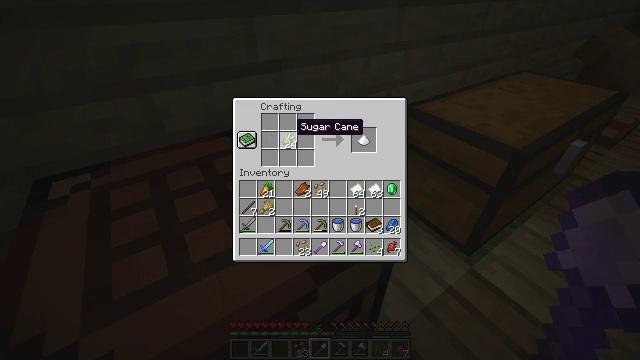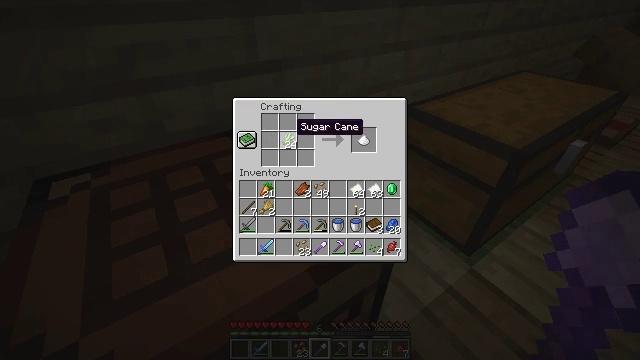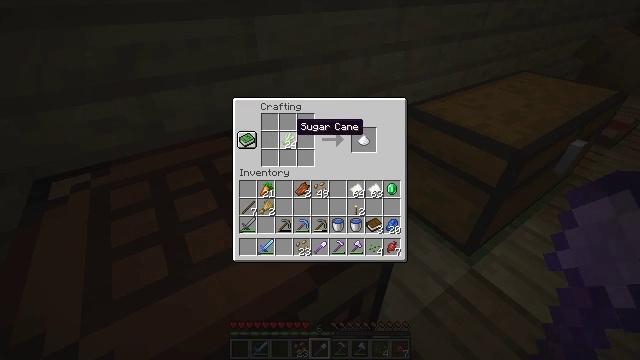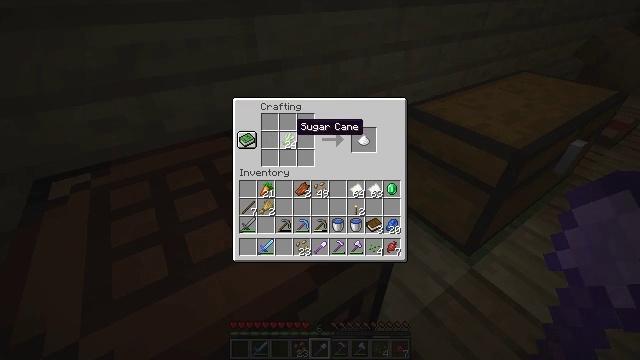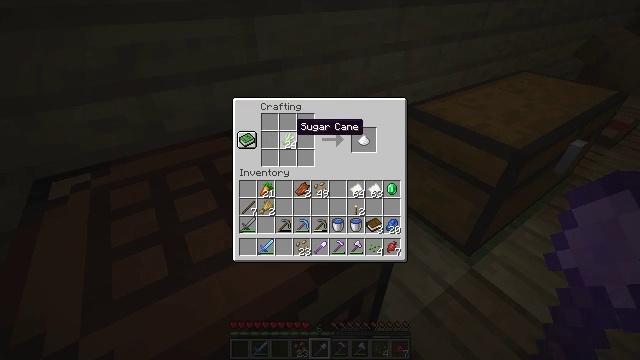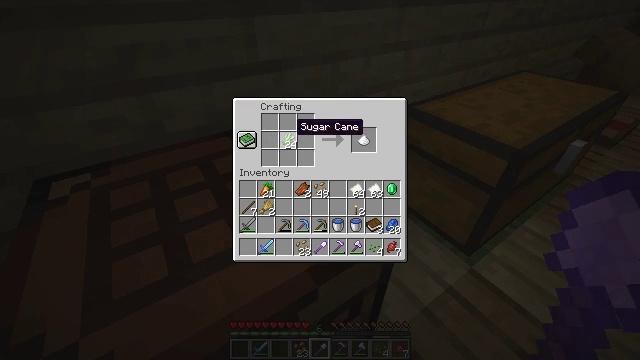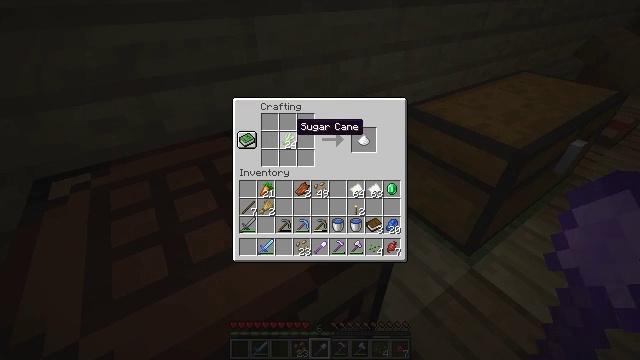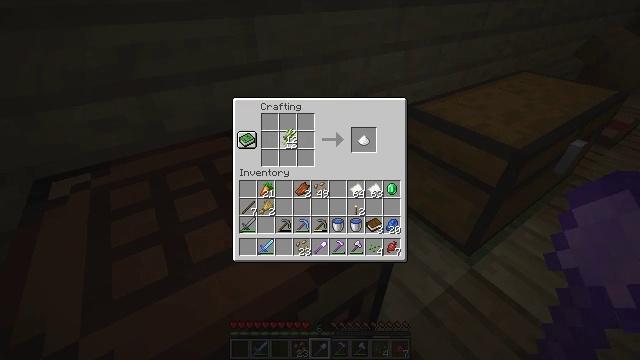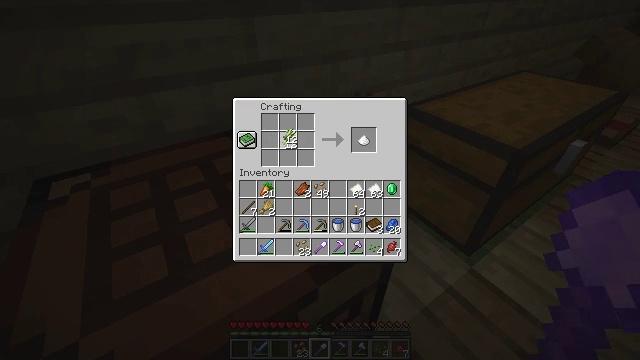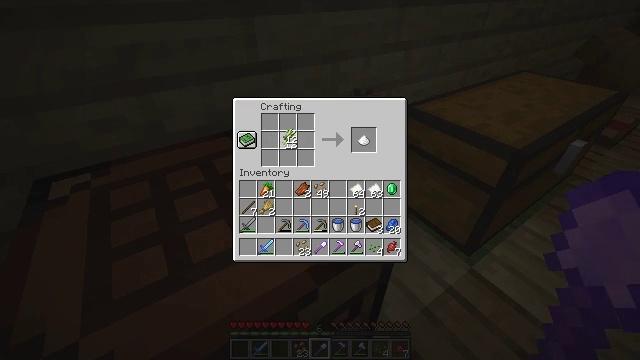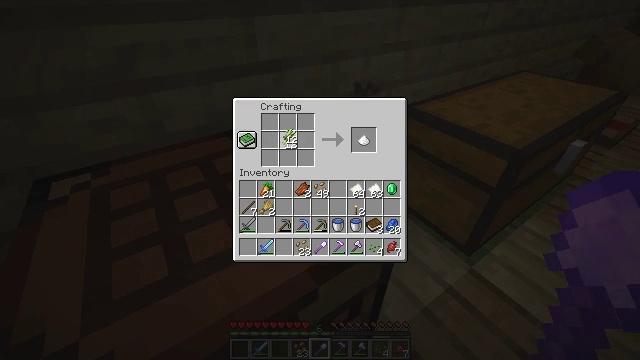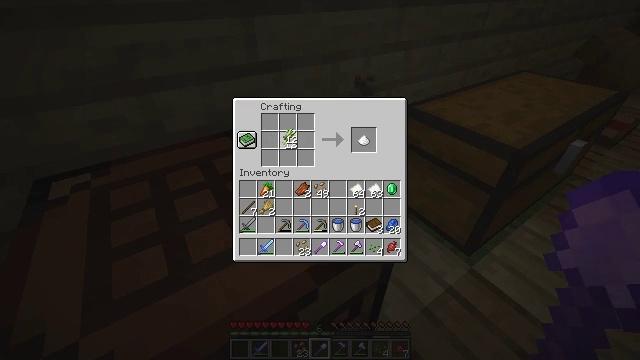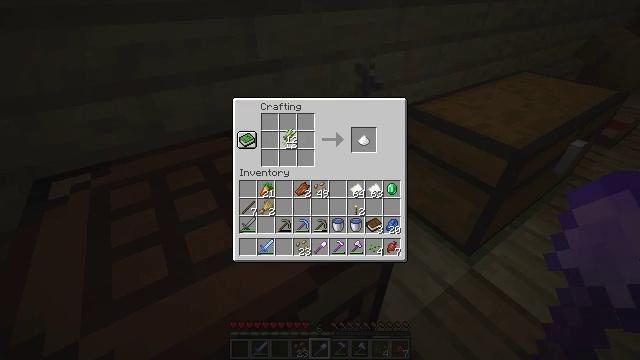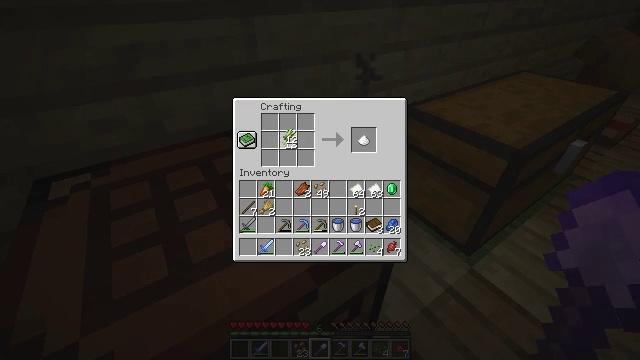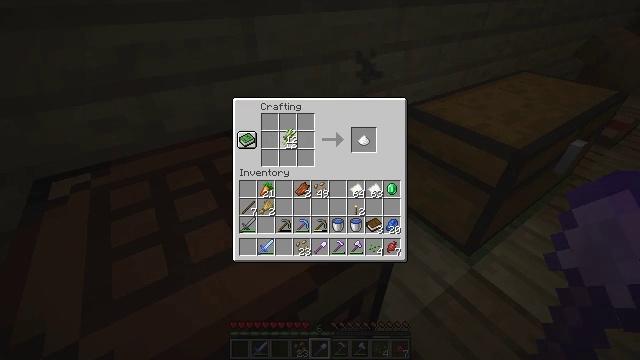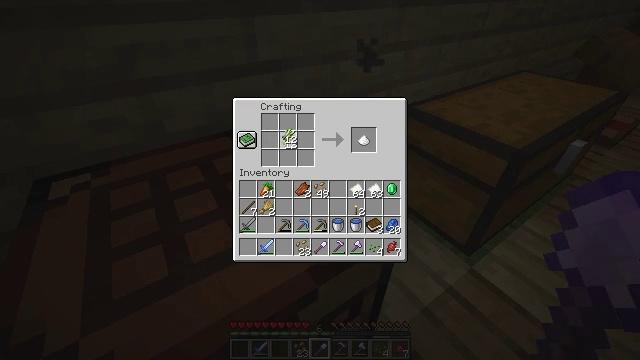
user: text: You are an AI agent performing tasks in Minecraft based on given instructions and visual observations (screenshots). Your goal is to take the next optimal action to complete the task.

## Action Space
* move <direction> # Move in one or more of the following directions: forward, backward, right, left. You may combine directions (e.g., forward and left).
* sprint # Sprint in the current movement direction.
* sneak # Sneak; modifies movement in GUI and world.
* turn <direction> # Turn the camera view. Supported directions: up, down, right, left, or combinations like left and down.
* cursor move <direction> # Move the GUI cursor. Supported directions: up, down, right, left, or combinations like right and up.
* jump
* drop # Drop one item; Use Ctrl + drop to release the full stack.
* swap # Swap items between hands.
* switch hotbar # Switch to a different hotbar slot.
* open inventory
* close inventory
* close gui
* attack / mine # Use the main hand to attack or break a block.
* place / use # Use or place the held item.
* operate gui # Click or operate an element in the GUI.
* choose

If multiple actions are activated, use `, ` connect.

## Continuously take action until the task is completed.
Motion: motion action
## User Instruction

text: Make paper by crafting.
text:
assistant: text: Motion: no_op
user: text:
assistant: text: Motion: no_op
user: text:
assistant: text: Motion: no_op
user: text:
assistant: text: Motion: no_op
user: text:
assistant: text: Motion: no_op
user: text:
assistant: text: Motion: no_op
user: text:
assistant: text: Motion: choose
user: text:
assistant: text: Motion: choose
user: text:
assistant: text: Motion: choose
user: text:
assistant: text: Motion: no_op
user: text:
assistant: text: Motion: no_op
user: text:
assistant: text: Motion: no_op
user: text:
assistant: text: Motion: no_op
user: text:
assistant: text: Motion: no_op
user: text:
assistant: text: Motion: no_op
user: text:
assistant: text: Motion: no_op
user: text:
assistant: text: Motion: no_op
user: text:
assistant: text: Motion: no_op
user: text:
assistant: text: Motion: no_op
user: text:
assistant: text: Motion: no_op
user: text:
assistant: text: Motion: no_op
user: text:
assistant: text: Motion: no_op
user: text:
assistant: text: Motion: operate gui
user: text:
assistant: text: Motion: operate gui
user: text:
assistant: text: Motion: operate gui
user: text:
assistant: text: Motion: no_op
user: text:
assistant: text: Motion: no_op
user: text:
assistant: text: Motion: no_op
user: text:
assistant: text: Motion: no_op
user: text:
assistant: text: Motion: cursor move right